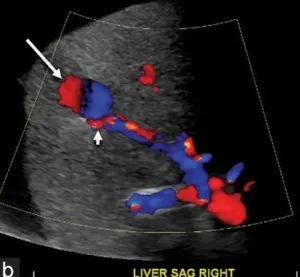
(b) Sagittal color Doppler image of the liver shows the anechoic lesion in the right hepatic lobe with yin-yang pattern of internal flow (arrows) and a vascularized neck (arrowhead).
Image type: radiology (ultrasound)